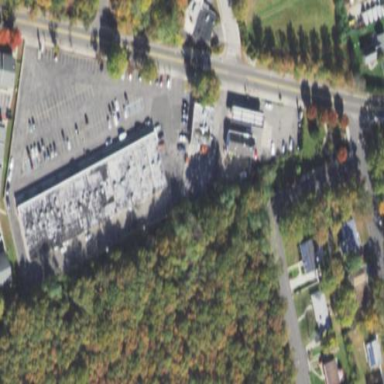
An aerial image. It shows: Commercial building.